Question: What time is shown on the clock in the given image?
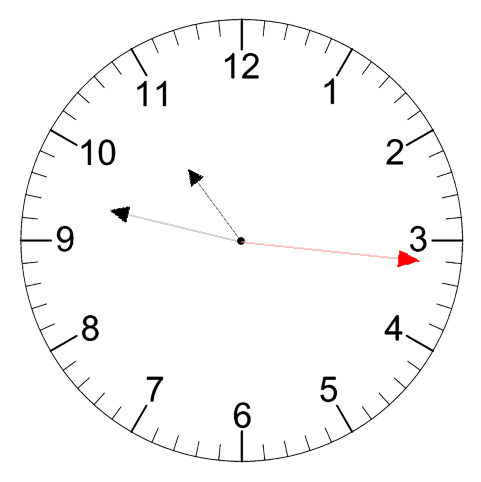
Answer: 10:47:16